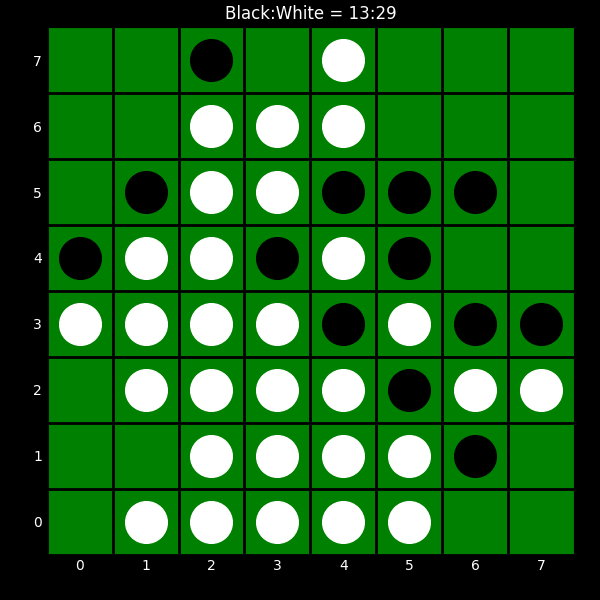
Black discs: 13
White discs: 29